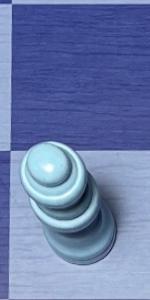
Label: Queen_White